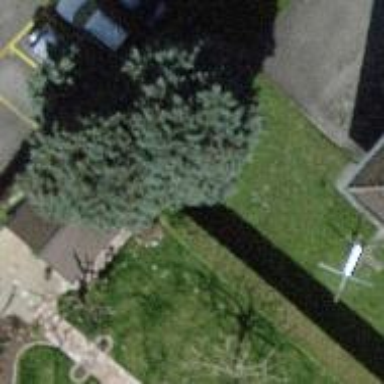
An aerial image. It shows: Urban tree with evergreen needle-leaved foliage.